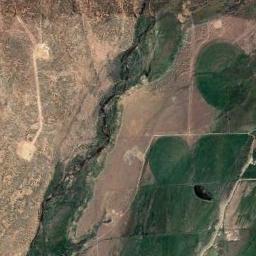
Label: circular_farmland